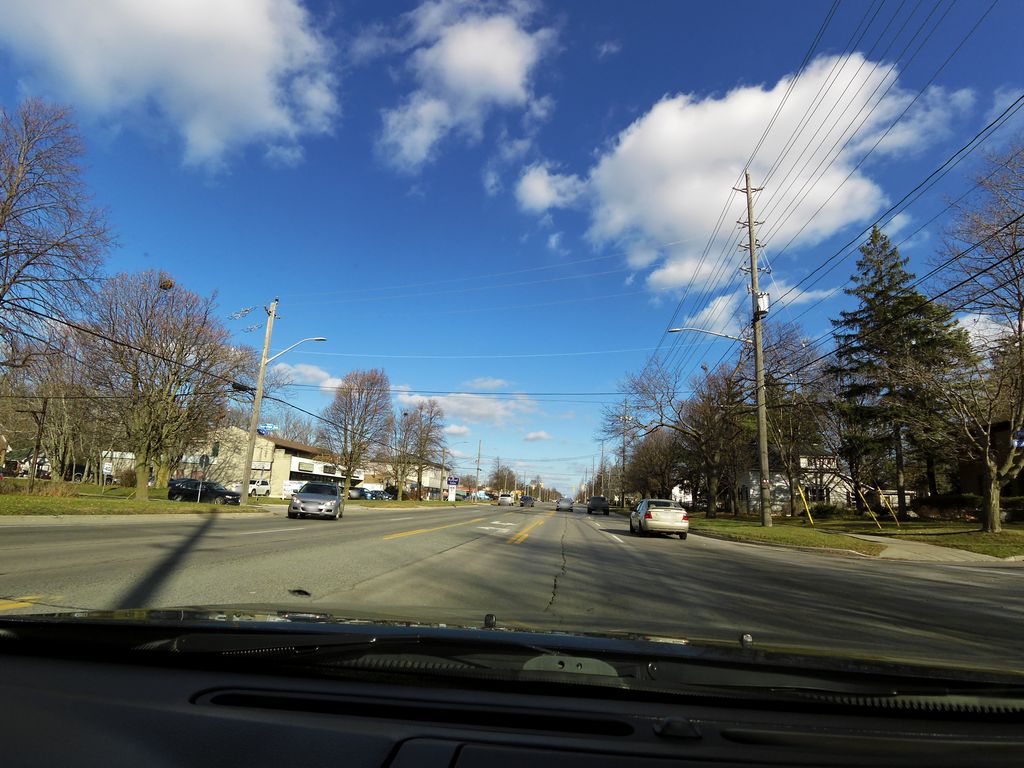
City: hamilton